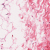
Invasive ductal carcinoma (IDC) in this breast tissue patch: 0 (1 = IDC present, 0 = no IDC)